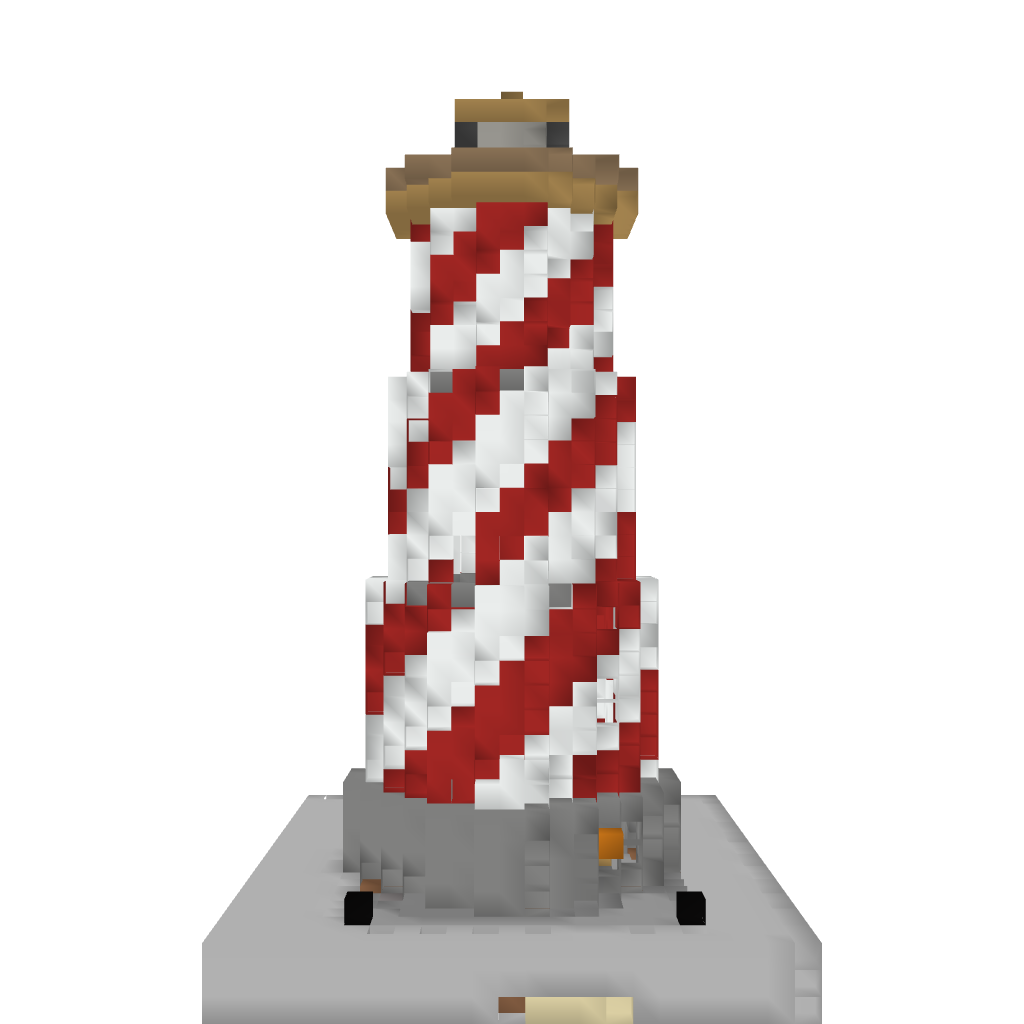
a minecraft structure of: Small lighthouse